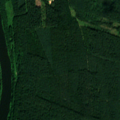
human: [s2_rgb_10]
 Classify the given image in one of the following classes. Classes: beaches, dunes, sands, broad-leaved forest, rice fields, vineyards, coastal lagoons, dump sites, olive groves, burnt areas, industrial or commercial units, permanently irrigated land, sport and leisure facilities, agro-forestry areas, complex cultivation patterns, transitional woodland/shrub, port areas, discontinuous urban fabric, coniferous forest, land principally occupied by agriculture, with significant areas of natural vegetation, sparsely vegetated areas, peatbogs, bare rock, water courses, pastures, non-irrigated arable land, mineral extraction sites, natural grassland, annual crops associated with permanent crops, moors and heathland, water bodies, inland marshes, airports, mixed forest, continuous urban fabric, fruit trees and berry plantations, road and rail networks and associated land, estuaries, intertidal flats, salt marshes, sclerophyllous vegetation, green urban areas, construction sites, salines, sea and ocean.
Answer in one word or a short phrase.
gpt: coniferous forest, mixed forest, transitional woodland/shrub, water courses